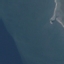
Land use / land cover: SeaLake